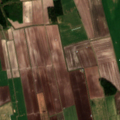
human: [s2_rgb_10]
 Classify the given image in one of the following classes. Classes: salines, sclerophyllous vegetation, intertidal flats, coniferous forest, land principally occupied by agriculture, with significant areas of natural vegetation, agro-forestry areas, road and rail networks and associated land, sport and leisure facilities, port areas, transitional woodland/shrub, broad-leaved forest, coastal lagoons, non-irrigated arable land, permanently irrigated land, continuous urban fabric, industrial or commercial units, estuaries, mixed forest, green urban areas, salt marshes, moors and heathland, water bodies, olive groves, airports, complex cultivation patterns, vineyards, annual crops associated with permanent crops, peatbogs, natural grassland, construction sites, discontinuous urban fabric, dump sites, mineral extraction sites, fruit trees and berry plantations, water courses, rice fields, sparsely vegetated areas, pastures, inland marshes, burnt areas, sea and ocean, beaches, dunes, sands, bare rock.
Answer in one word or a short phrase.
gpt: non-irrigated arable land, coniferous forest, mixed forest